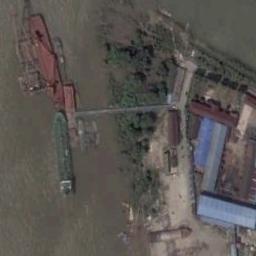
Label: ship